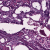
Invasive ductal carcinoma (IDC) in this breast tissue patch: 0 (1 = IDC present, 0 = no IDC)